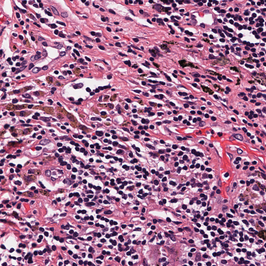
Tumor epithelial tissue: no
Tumor-associated stroma tissue: yes
Normal tissue: no